Field crop: tomato
Growth stage: 1
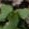
Species: solanum